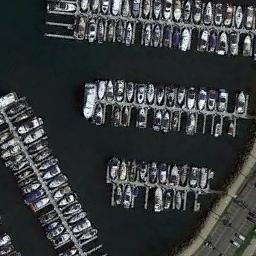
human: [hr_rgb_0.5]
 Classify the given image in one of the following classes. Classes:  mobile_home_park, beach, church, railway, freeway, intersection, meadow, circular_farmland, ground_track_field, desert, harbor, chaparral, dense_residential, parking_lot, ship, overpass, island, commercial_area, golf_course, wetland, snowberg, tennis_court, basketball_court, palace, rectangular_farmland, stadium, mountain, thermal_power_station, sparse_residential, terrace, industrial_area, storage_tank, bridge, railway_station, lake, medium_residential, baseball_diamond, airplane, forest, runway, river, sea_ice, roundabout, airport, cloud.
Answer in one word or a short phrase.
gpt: harbor